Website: home-depot
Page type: payment
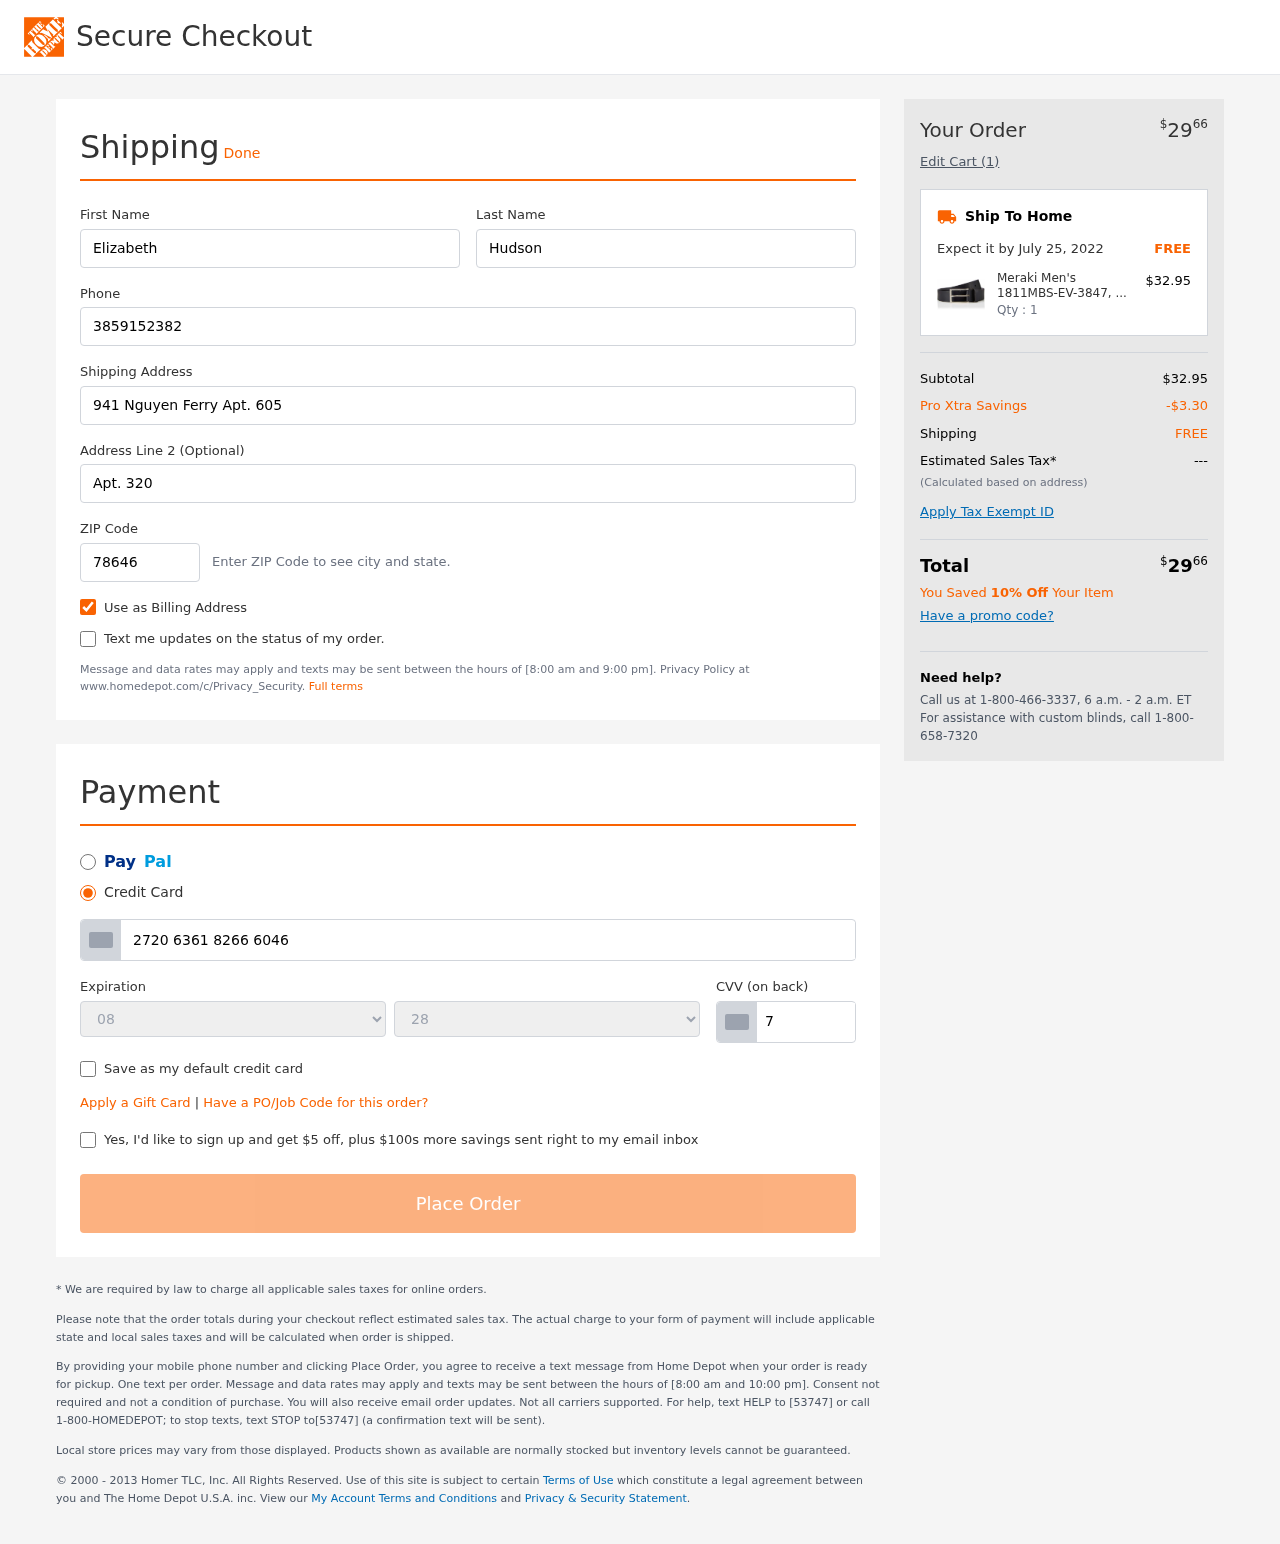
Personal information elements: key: PII_CARD_CVV
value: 782
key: PII_CARD_EXPIRY_MONTH
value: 08
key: PII_CARD_EXPIRY_YEAR
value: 28
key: PII_CARD_NUMBER
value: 2720 6361 8266 6046
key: PII_FIRSTNAME
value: Elizabeth
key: PII_LASTNAME
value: Hudson
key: PII_PHONE
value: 3859152382
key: PII_POSTCODE
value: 78646
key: PII_STREET
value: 941 Nguyen Ferry Apt. 605
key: PII_STREET2
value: Apt. 320
Product elements: key: PRODUCT1_NAME
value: Meraki Men's 1811MBS-EV-3847, Black), X-Large (Size:XL)
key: PRODUCT1_PRICE
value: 32.95
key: PRODUCT1_QUANTITY
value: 1
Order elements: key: ORDER_TOTAL
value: $2966
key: ORDER_NUM_ITEMS
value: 1
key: ORDER_DELIVERY_DATE
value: July 25, 2022
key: ORDER_SUBTOTAL
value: $32.95
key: ORDER_DISCOUNT
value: -$3.30
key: ORDER_SHIPPING_COST
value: FREE